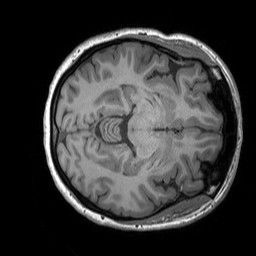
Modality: T1w
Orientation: axial
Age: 28
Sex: female
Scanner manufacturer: siemens
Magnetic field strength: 3 T
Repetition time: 1.9 s
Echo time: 0.00252 s